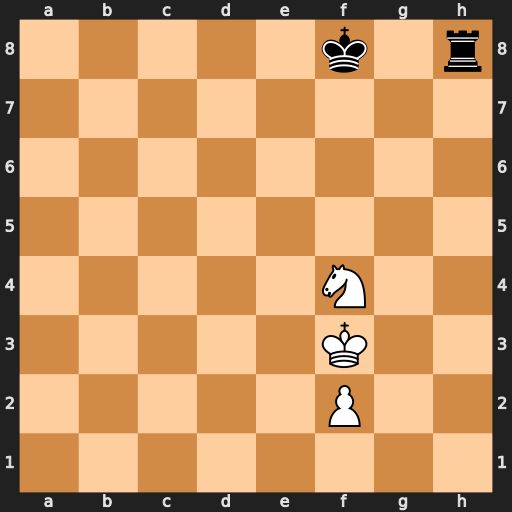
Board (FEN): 5k1r/8/8/8/5N2/5K2/5P2/8
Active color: w
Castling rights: -
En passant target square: -
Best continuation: Ng6+ Kf7 Nxh8+